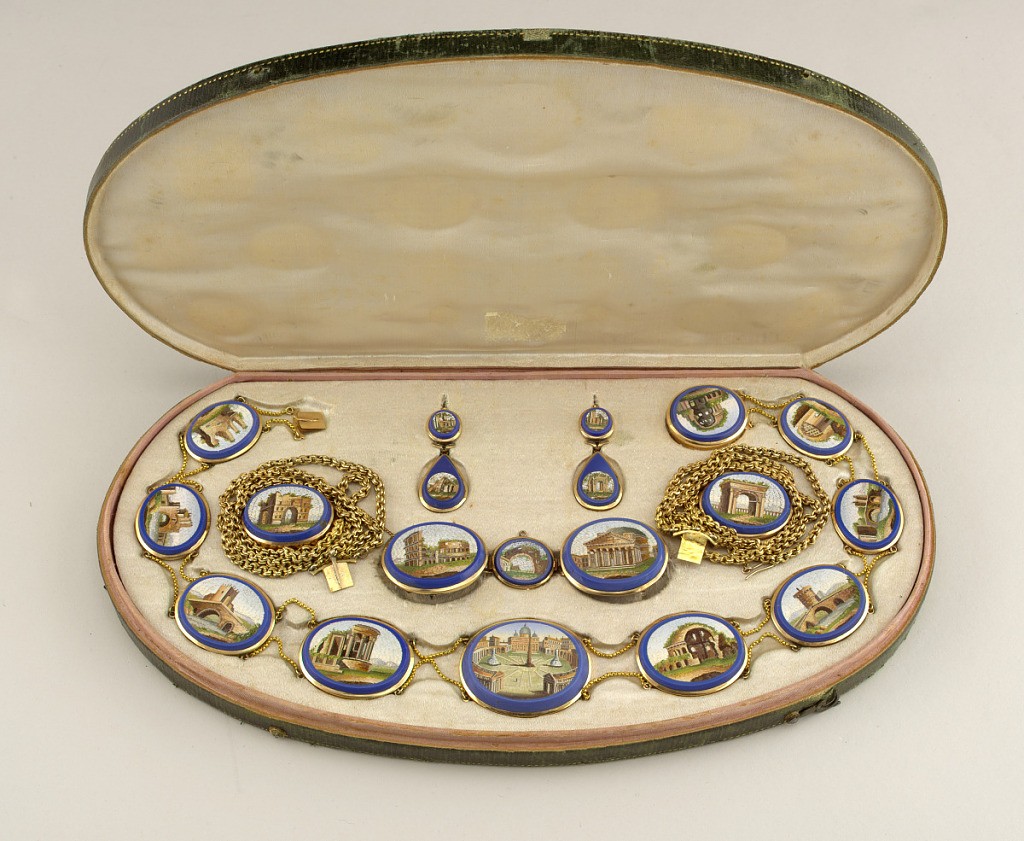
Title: Micro-mosaic
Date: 1800–1825
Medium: Gold sheet and wire, glass mosaics
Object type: Earrings
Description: A pair of gold earrings with a teardrop connected to one oval. Oval and teardrop shapes are outlined in blue with an inner image of Italian architecture. Earrings are part of a set.